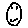
Label: smiley face